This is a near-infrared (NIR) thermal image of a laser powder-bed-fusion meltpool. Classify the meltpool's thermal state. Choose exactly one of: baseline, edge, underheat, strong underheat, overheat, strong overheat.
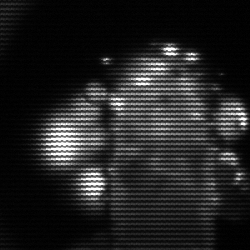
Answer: strong underheat